Question: I am trying to implement a wall split in 2 columns:

As you can see, 'div' number 1 is higher than then other 'div's and it pushed down 'div' 3 and 4.
I would like the margin between 2 and 4 to be the same (20px) of 1 and 3.
this is the code:
'''
<div class="wall">
<div class="postDiv">
/* this is DIV NUMBER 1 */
<div data-post-id="91" class="post" id=""><img src="/images/male_profile.png" class="postImg"> <div class="formatted-text"><h4>roberto mancino</h4> <h5>tryewklekwleklweklwkelkweklweklweklwkelwkelkwelkwlekwlekwlekwelkwelkwelwkelkwelkwelkwlekwleklweklwkelweklwkelwkelwkelwkelweklwkewleklwkelwkelwekwe</h5><h6>today - <span>about 10 minutes ago</span></h6><a style="font-size:11px;" class="cancelPost">cancel</a></div></div>
/* this is DIV NUMBER 2 */
<div data-post-id="90" class="post" id=""><img src="/images/male_profile.png" class="posting"> <div class="formatted-text"><h4>roberto mancino </h4><h5>try</h5><h6>today - <span>about 10 minutes ago</span></h6><a style="font-size:11px;" class="cancelPost">cancel</a></div></div>
/* this is DIV NUMBER 3 */
<div data-post-id="89" class="post" id=""><img src="/images/male_profile.png" class="posting"> <div class="formatted-text"><h4>roberto mancino </h4><h5>try</h5><h6>today - <span>about 10 minutes ago</span></h6><a style="font-size:11px;" class="cancelPost">cancel</a></div></div>
/* this is DIV NUMBER 4 */
<div data-post-id="88" class="post" id=""><img src="/images/male_profile.png" class="posting"> <div class="formatted-text"><h4>roberto mancino </h4><h5>try</h5><h6>today - <span>about 10 minutes ago</span></h6><a style="font-size:11px;" class="cancelPost">cancel</a></div></div>
</div>
</div>
'''
CSS
'''
.wall{
margin-top: 20px;
width: 100%;
height: 100%;
}
.post{
clear: left;
background-color: lime;
display: block;
z-index: 2;
position: relative;
padding:20px 20px 20px 20px;
width: 42%;
margin: 20px 10px 0px 10px;
background-color: #edeff4;
float: left;
border: 1px solid rgb(216,216,216);
box-shadow: 0px 0px 15px rgba(0,0,0,0.1);
-moz-box-shadow: 0px 0px 15px rgba(0,0,0,0.1);
-webkit-box-shadow: 0px 0px 15px rgba(0,0,0,0.1);
}
.post:nth-child(2n) {
float: right;
clear: right;
}
.formatted-text{
margin-left:80px;
word-wrap: break-word; /* or "normal" */
overflow-wrap: break-word;
}
'''
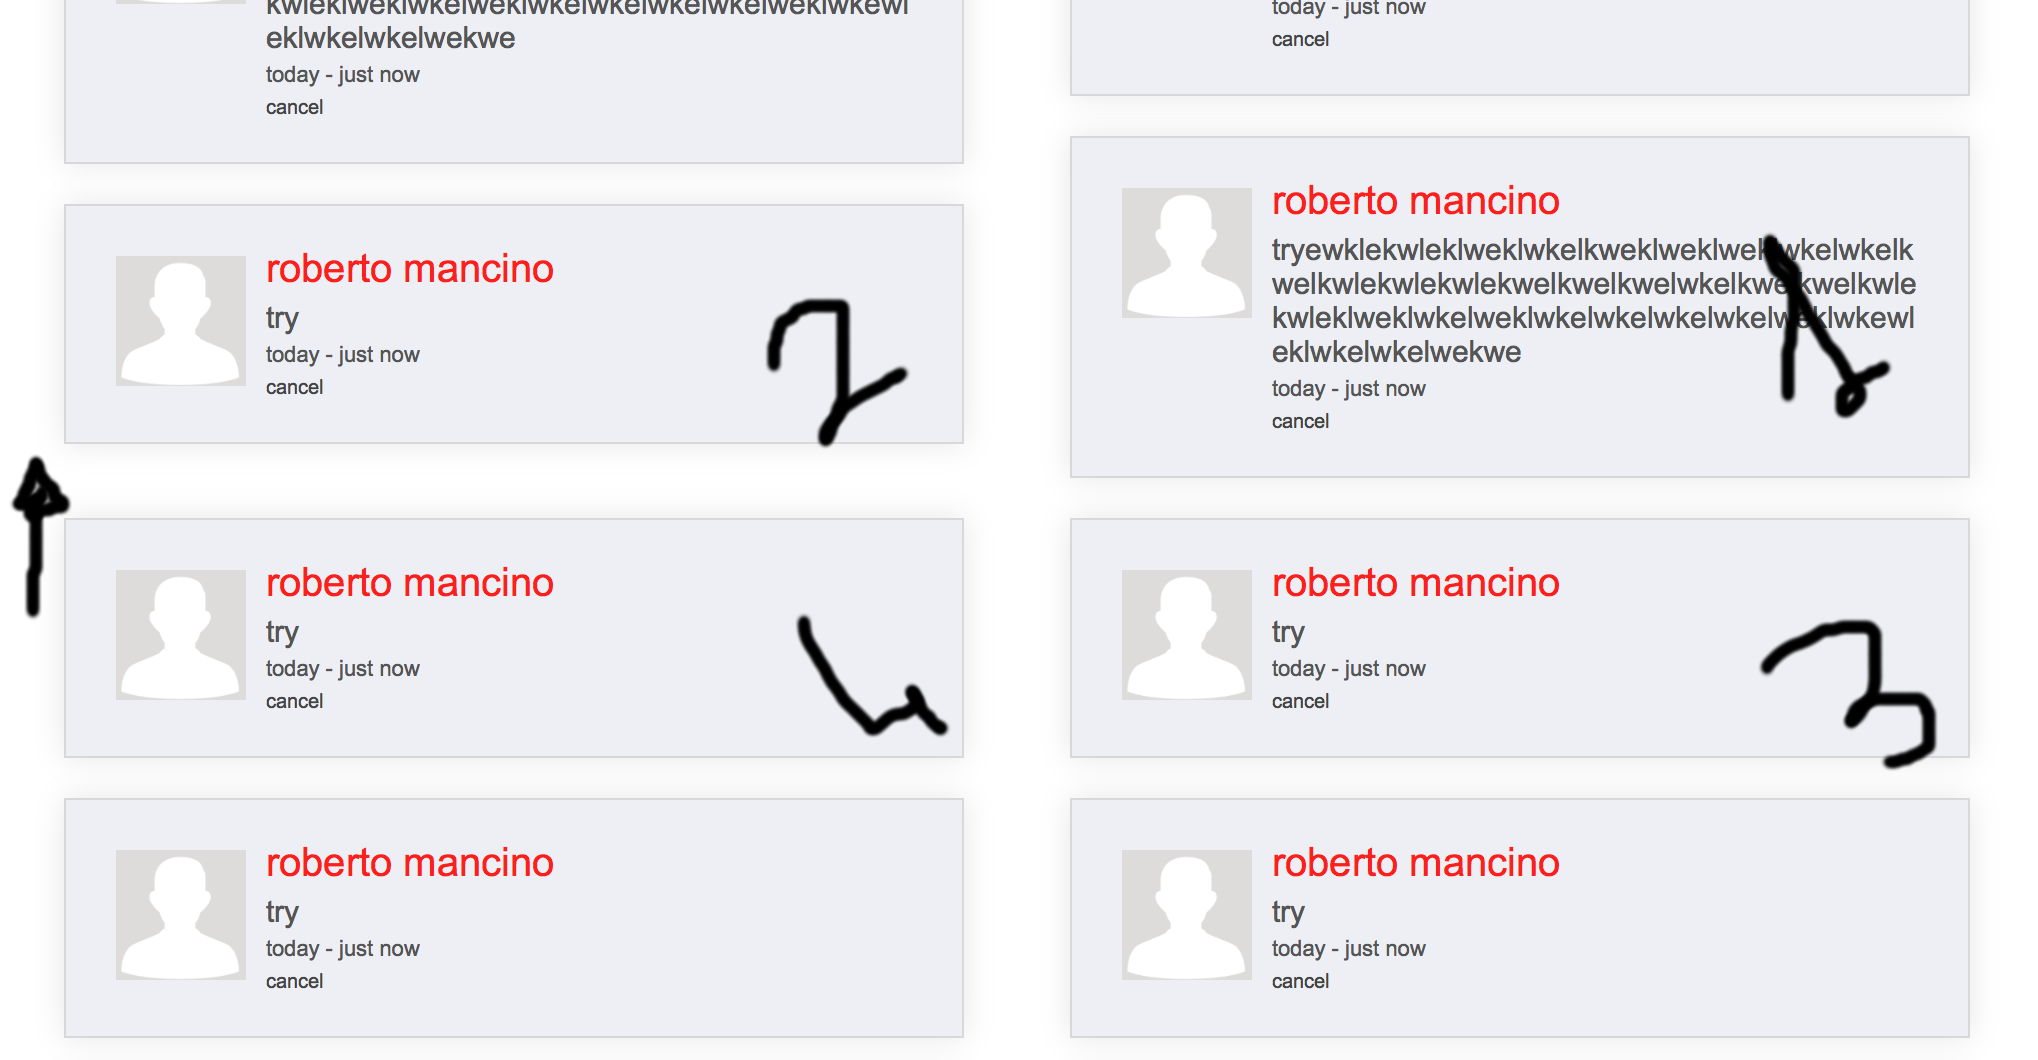
Answer: You can use 'column-count' to get the display you are looking for if you are ok with changing your HTML:
'''
ul {
/*styles*/
-moz-column-count: 2;
-webkit-column-count: 2;
column-count: 2;
}
'''
## Demo Fiddle1
---
I made a fiddle replicating the styles in the below comment.Check it:
## Demo Fiddle2 / Watch Fullscreen